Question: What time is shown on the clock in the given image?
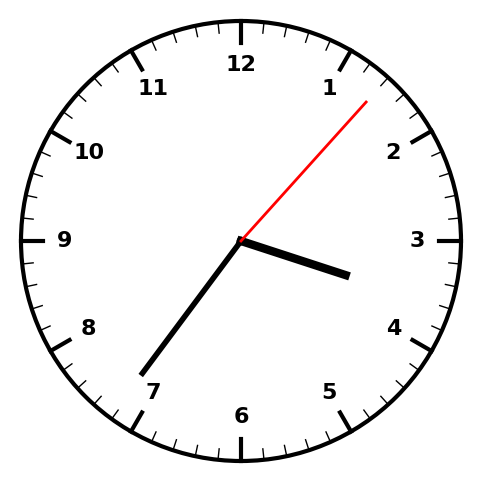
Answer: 03:36:07